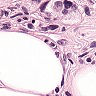
Metastatic tissue present: yes